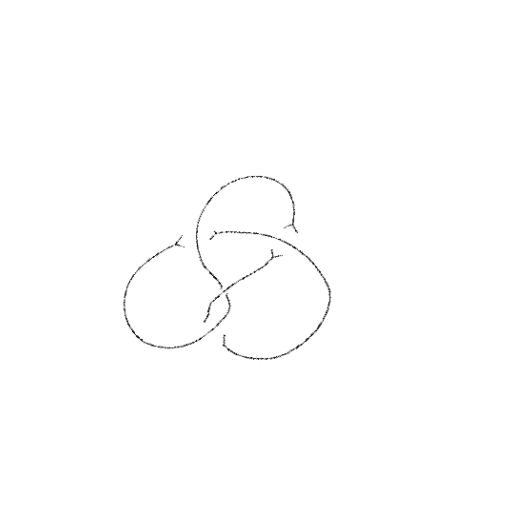
Crossing number: 4